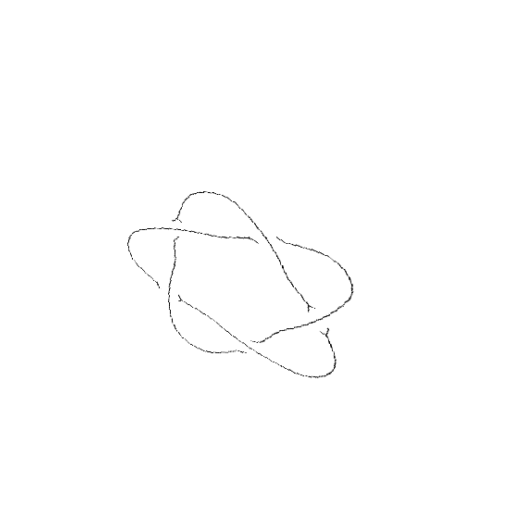
Crossing number: 5